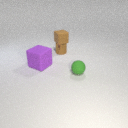
small brown metal cylinder behind small green rubber sphere